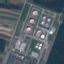
Land use / land cover class: Industrial